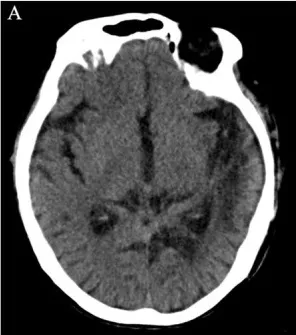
Head CT scan at admission.
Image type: radiology (ct)